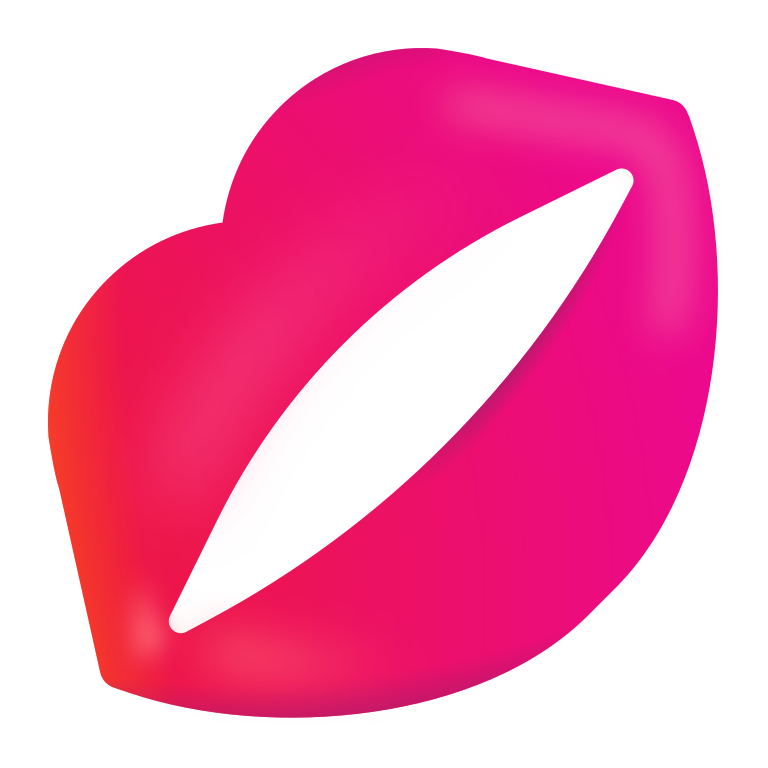
kiss mark color